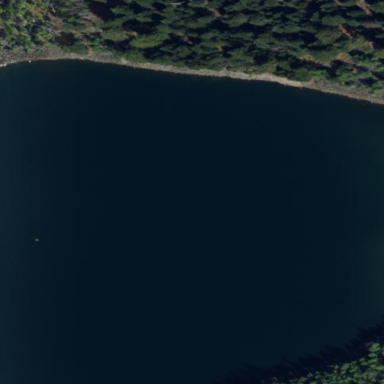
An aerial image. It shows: Lake with natural water.